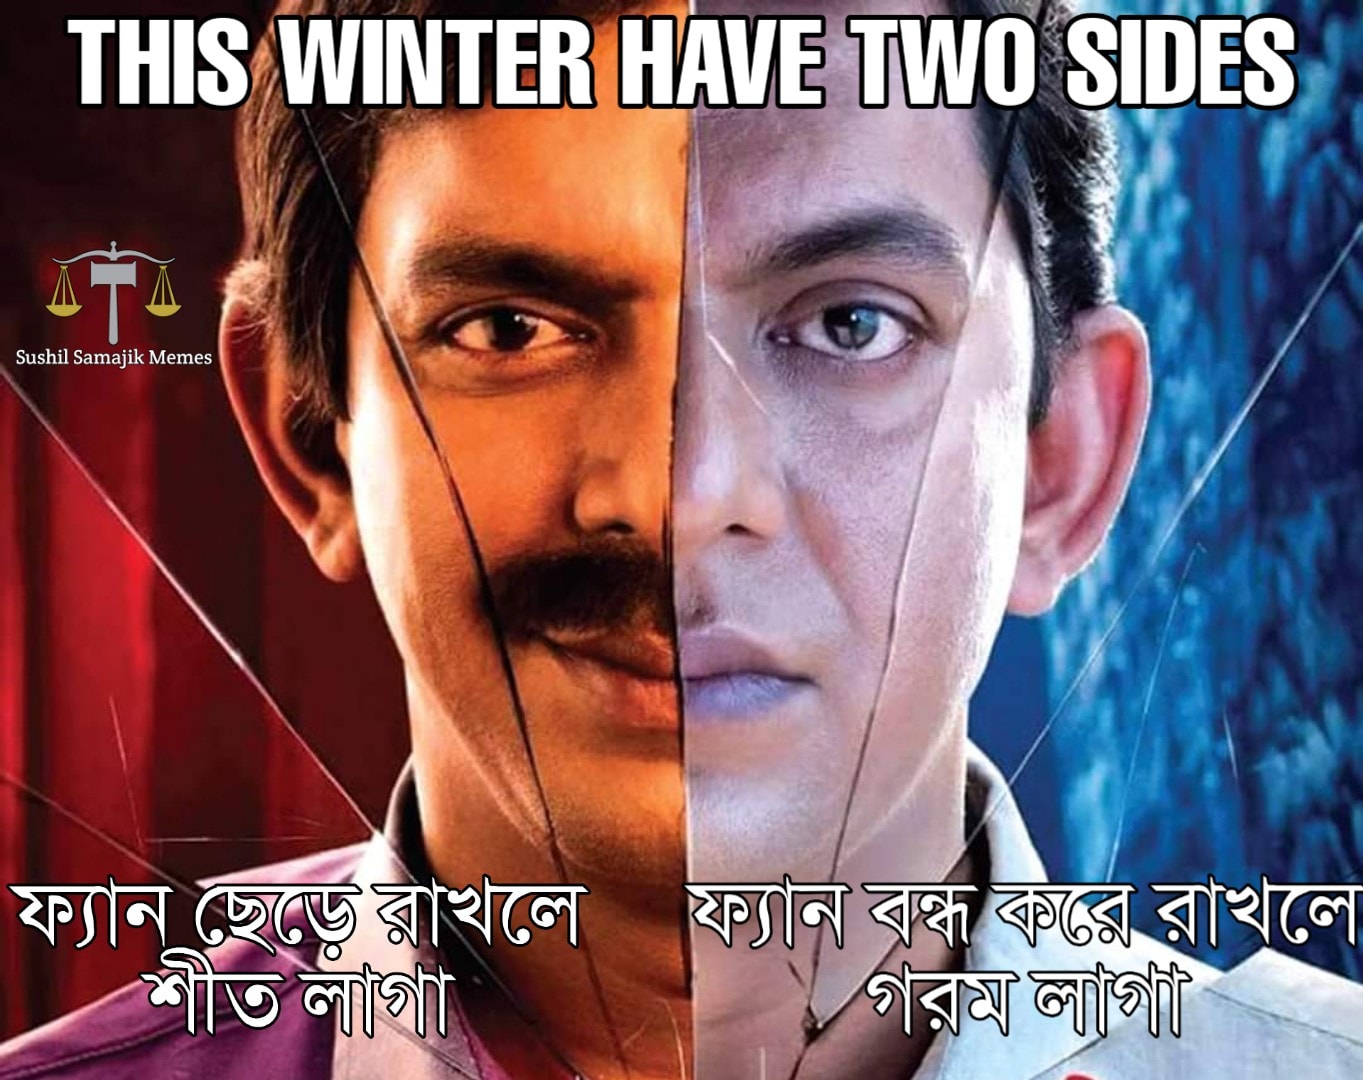
Caption: THIS WINTER HAVE TWO SIDES    ফ্যান ছেড়ে রাখলে শীত লাগা     ফ্যান বন্ধ করে রাখলে গরম লাগা
Label: non-hate